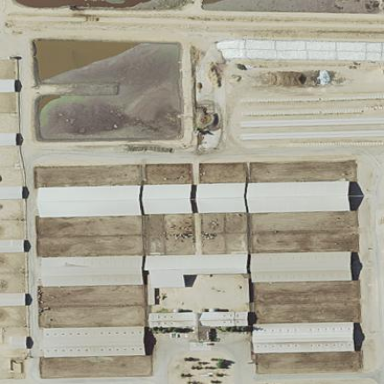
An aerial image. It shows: Feedlot within farmyard.